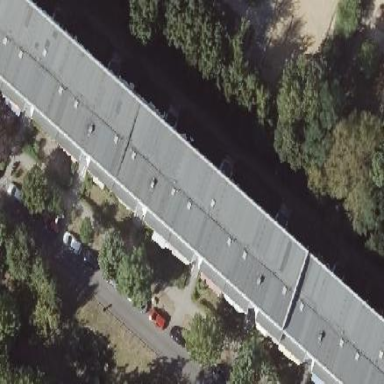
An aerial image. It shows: Building with apartments and flat roof.